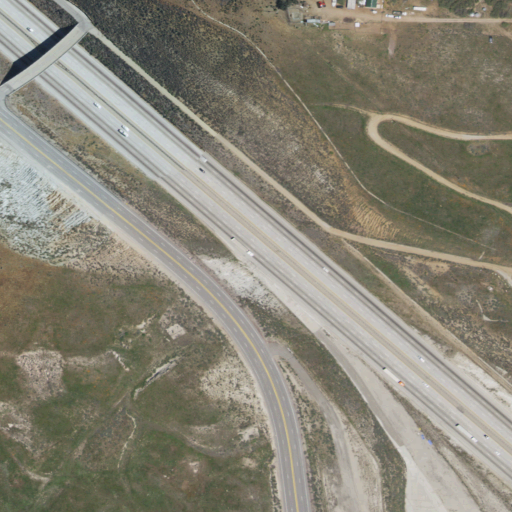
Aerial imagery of gap in California named Tejon Pass containing grassland, medium intensity development, open development, low intensity development, shrub, and high intensity development